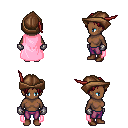
a pixel art fantasy rpg character, female body template, human, dark skin, pink cape, magenta pants, brunette parted hairstyle, leather cap, metal gloves, brown shoes, four views (front, back, left, right), 2x2 character sprite sheet, small pixel art, hard edges, no anti-aliasing